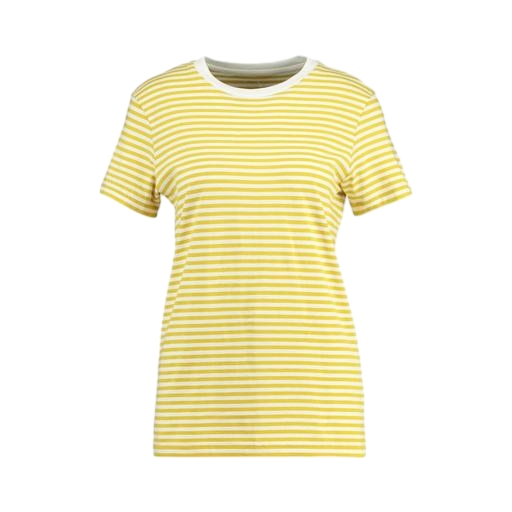
yellow and white t shirt, yellow iconic women's round neck t-shirt, striped t-shirt, white background